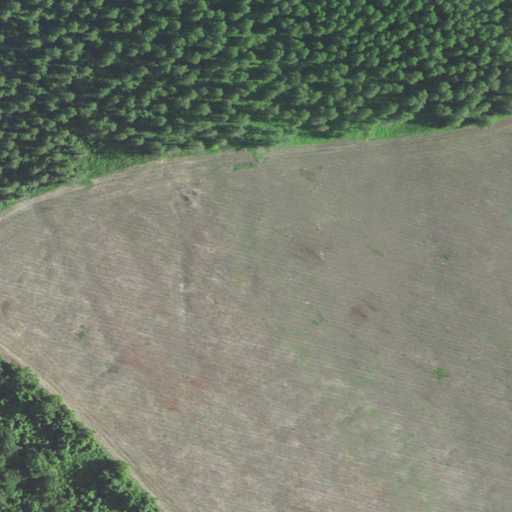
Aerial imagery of island in Missouri named Island Number 10 containing woody wetlands and herbaceous wetlands